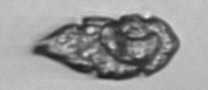
Label: Warnowia